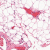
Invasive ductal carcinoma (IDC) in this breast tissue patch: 0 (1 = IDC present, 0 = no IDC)